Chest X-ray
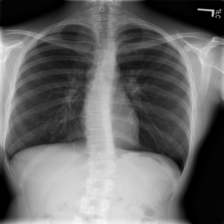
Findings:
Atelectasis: negative
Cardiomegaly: negative
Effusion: negative
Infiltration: negative
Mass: negative
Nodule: negative
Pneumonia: negative
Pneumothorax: negative
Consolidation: negative
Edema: negative
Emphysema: negative
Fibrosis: negative
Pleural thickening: negative
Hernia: negative